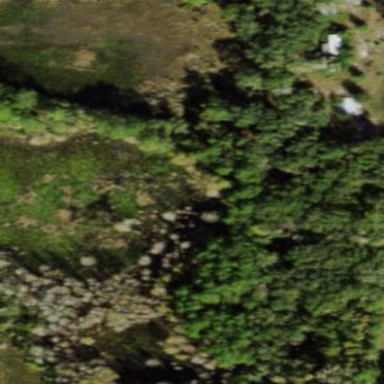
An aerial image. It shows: Swamp wetland with needleleaved vegetation.